Question: # Abstract
Hi, I'm working on an application which uses SignalR to send data updates to client. Data access is controlled via permissions, each data record ('Item') contains a reference to one permission. Users are associated with roles, each role is associated with a set of permissions.
# Example
Suppose you have 500 permissions in the system randomly distributed among 50 roles, also there is 1000 users that are online and randomly associated with those 50 roles which are defined in the system. Therefore some users will contain unique set of permissions, there may also be users that have identical set of roles and therefore identical sets of permissions.
Suppose one of the users changes '800' records and each of those records will reference one of 500 permissions defined in the system.
# The problem (Permissions cause data scattering among users)
Now to inform users of that change, a message should be sent to each respectful user containing a set of records that a user is eligible to see. This means that depending on a set of permissions the user has, he may receive either:
- - -
# The question
Will I suffer from performance degradation if I will send messages to each client individually like that:
'''
var data = GetData();
var users = GetConnectedUsers();
foreach (var user in users)
{
var filteredData = FilterByPermissions(user, data);
foreach (var connectionId in user.Connections)
{
Clients.Client(connectionId).onData(filteredData);
}
}
'''
I was previously looking to NodeJS implementation of socket.io and it was doing ordinary foreach to send out data, if I understand correctly than in SignalR 'Clients.All' under the hood performs the same foreach loop that I'm trying to do.
Is it OK to do so? Rather than using 'Clients.All.onData(...)'? I've read about some problems with such approach related to a case when application is hosted on a WebFarm.
Will I get performance benefits from using SignalR groups? I think it is possible to put each user into groups based on permissions he has. Will it be ok if a user will be associated with 100-150 SignalR groups. If true it will be a problem because it's more favourable to send out the whole bunch of data to a user in one message rather than splitting it into 100-150 messages which are sent more efficiently via groups.
Thank you in advance!
# Model diagram
<URL>

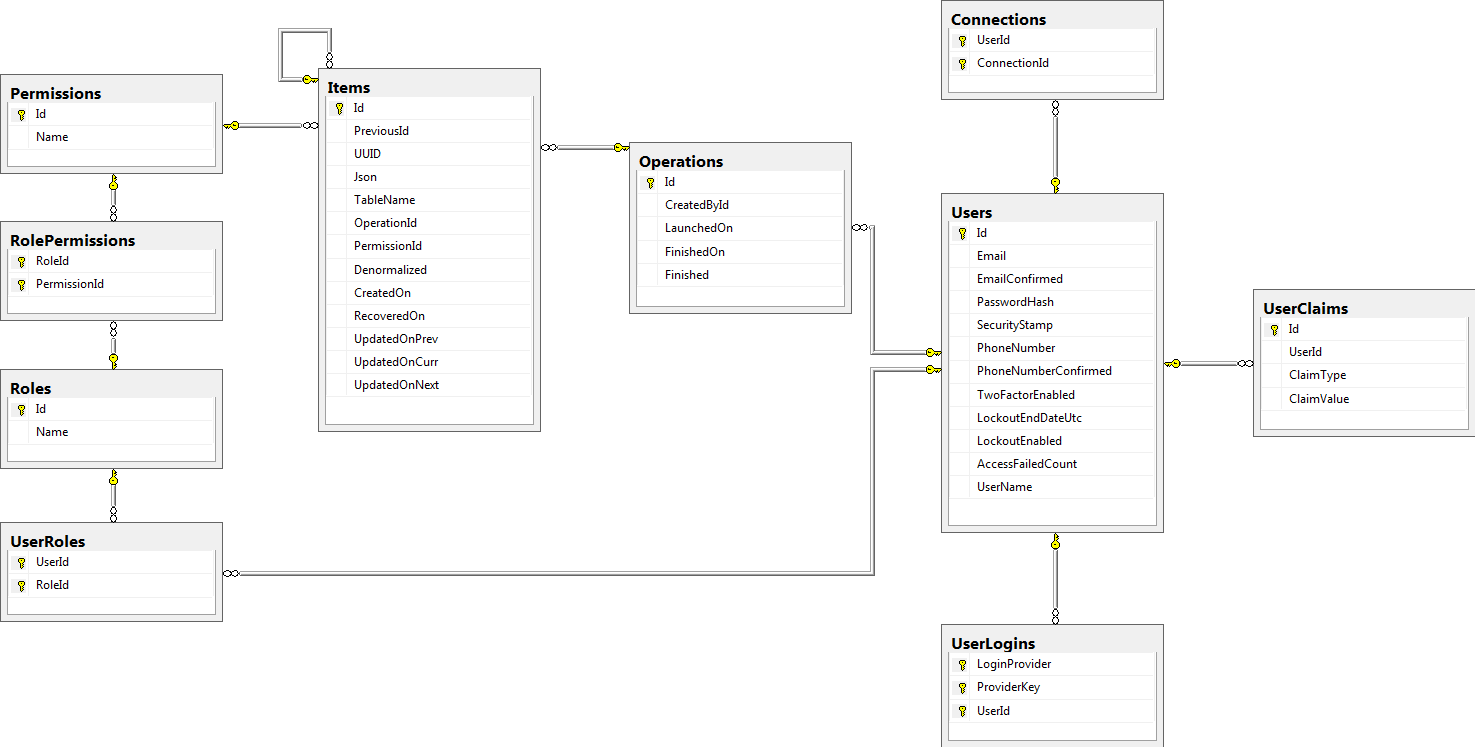
Answer: Your understanding re connection handling is correct; SignalR will handle each client connection individually and sequentially. Since it's HTTP-based, it can't multicast.
So in many cases, there won't be a big performance penalty when looping over a list of clients compared to using 'Clients.All' or 'Clients.Group(name)'. Groups are mainly a matter of convenience, so using your own implementation for addressing a subset of clients should be fine.
One difference is that if you're addressing each client individually, the data will get serialized each time, which might be relevant especially if you're sending the same data with a lot of records to a lot of users. So, depending on how many users you typically send to and how long the data takes to serialize, you may be better off using groups. If the data is unique per user and there's typically only one connection per user, then obviously it won't make a difference.